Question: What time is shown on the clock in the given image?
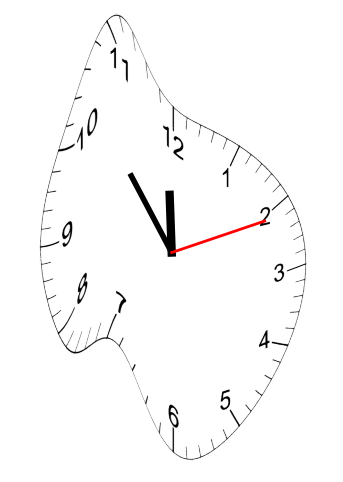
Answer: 11:53:11